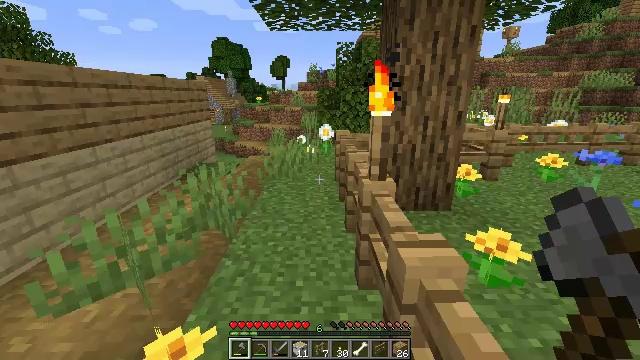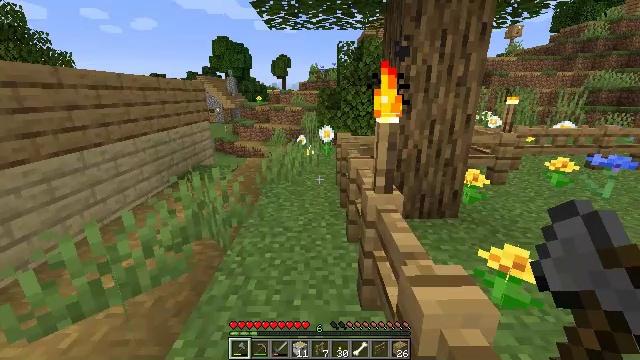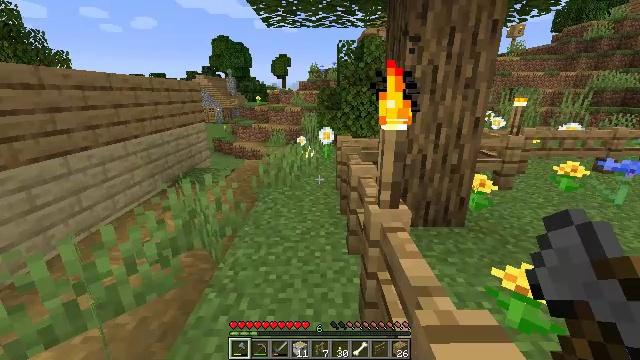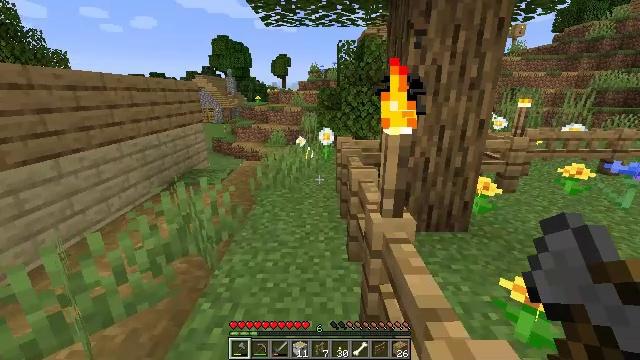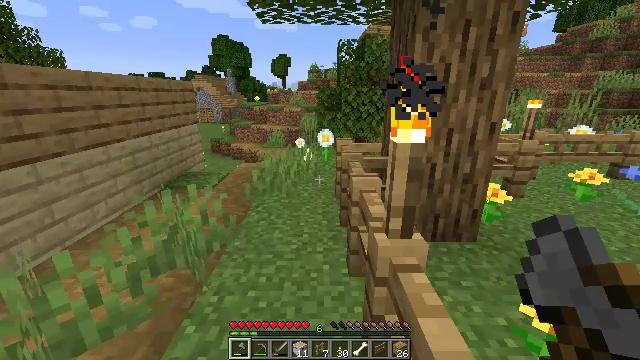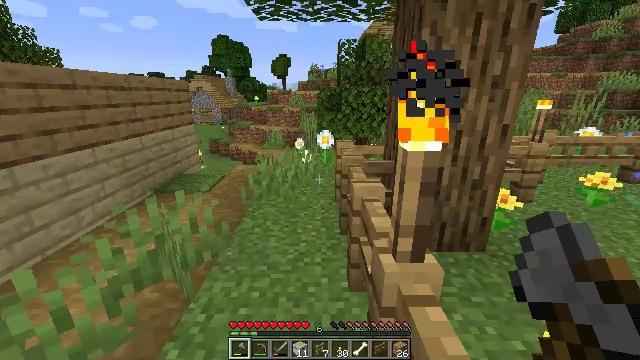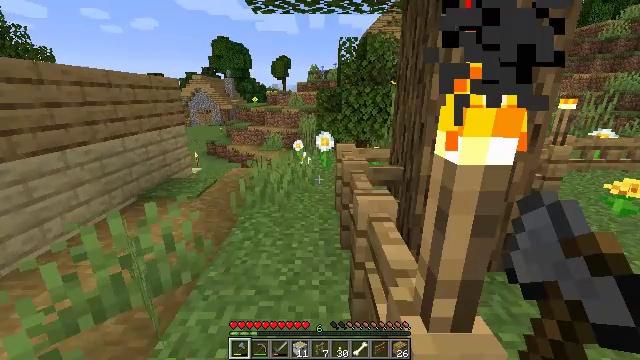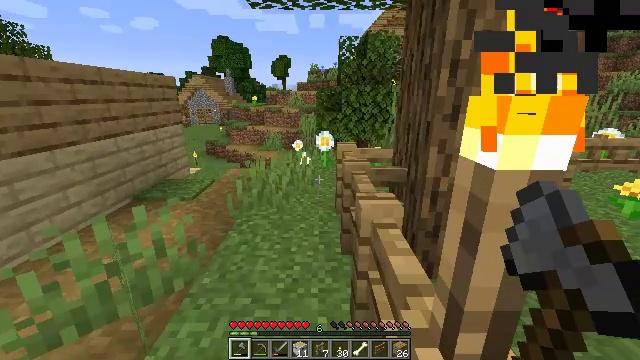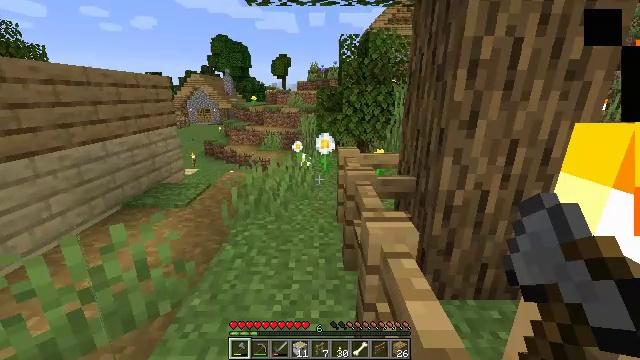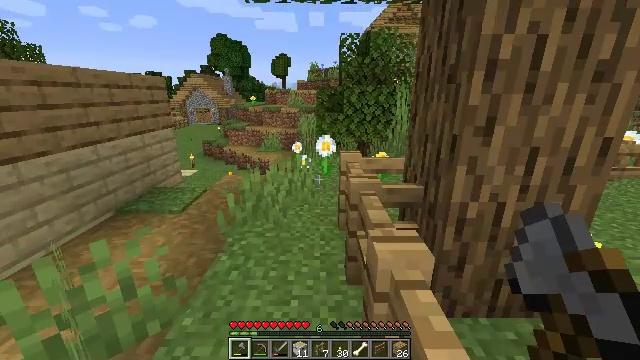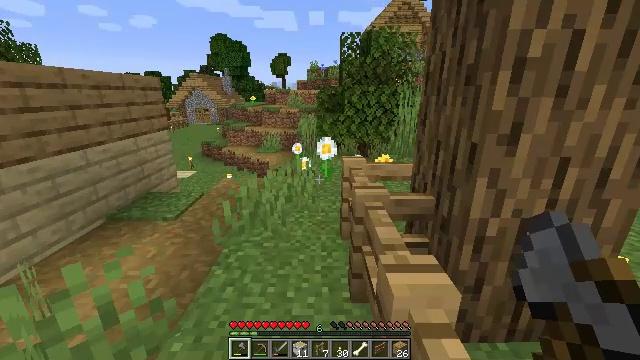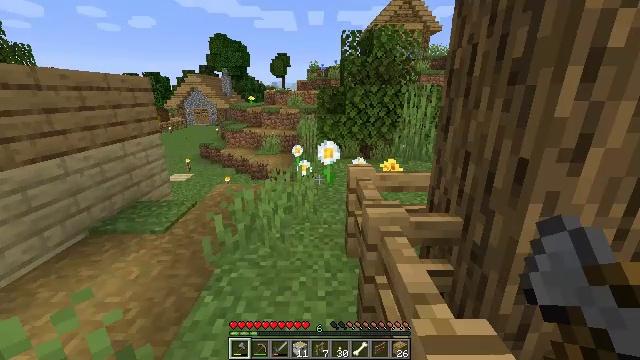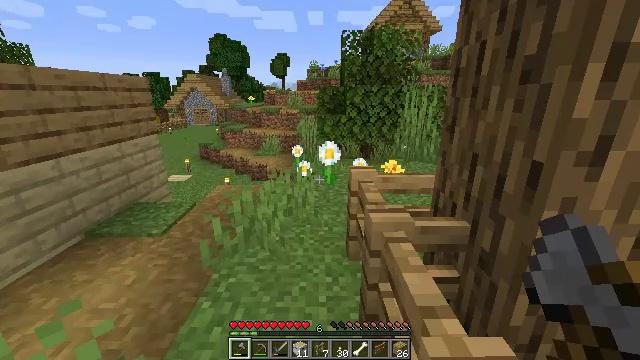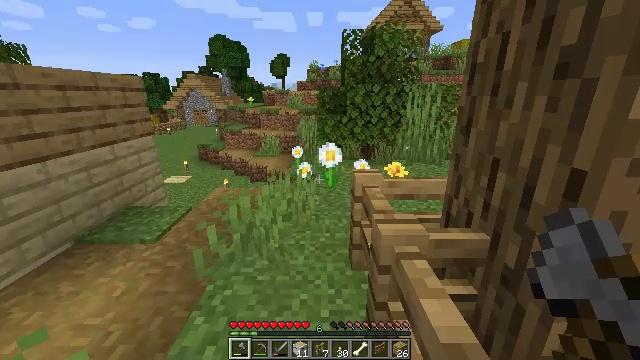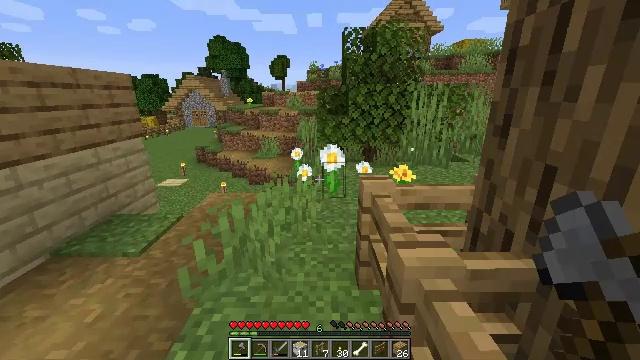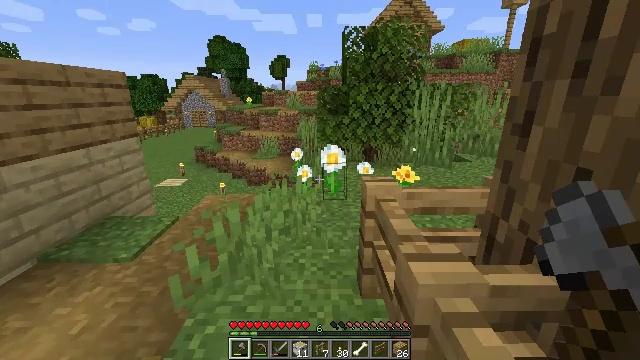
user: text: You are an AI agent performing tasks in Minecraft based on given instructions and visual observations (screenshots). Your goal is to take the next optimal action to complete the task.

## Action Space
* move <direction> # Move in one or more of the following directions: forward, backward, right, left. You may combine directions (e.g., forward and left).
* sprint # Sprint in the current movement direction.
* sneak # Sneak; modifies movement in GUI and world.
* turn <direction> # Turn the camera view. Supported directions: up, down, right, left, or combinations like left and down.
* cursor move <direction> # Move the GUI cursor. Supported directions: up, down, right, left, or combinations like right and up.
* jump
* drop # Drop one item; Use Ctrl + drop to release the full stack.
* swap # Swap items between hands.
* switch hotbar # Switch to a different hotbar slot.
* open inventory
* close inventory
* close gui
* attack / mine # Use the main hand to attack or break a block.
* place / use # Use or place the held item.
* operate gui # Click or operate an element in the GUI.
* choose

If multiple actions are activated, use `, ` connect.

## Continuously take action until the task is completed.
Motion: motion action
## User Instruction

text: Mine the oak fence from the structure.
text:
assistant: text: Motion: move forward
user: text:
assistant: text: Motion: move forward
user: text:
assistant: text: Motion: move forward
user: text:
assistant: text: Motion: move forward
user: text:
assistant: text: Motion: move forward
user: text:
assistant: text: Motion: move forward
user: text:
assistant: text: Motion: move forward
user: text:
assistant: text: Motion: move forward
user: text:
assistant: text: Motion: move forward
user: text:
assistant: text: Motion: move forward
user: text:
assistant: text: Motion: move forward
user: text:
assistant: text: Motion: move forward
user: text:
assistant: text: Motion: move forward
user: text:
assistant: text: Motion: move forward
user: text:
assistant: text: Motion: move forward
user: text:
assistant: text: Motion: move forward
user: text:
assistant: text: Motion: move forward
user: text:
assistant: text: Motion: move forward, turn right
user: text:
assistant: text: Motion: move forward, turn right
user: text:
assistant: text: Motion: move forward, turn right and down
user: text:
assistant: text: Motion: move forward, turn right
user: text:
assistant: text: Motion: move forward, turn right
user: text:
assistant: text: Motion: move forward, turn right
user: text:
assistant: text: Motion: move forward
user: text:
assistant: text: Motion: move forward, turn right
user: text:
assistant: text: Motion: move forward
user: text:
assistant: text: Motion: move forward, turn right
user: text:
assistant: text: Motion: move forward, turn right
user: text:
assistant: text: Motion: move forward, turn right
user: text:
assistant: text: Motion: move forward, turn right